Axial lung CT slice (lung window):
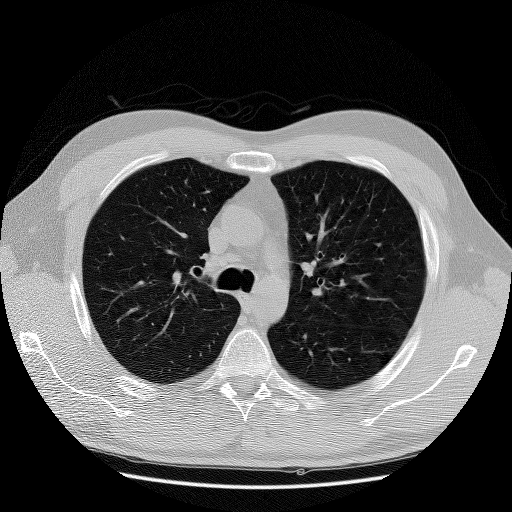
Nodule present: no